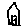
Label: house